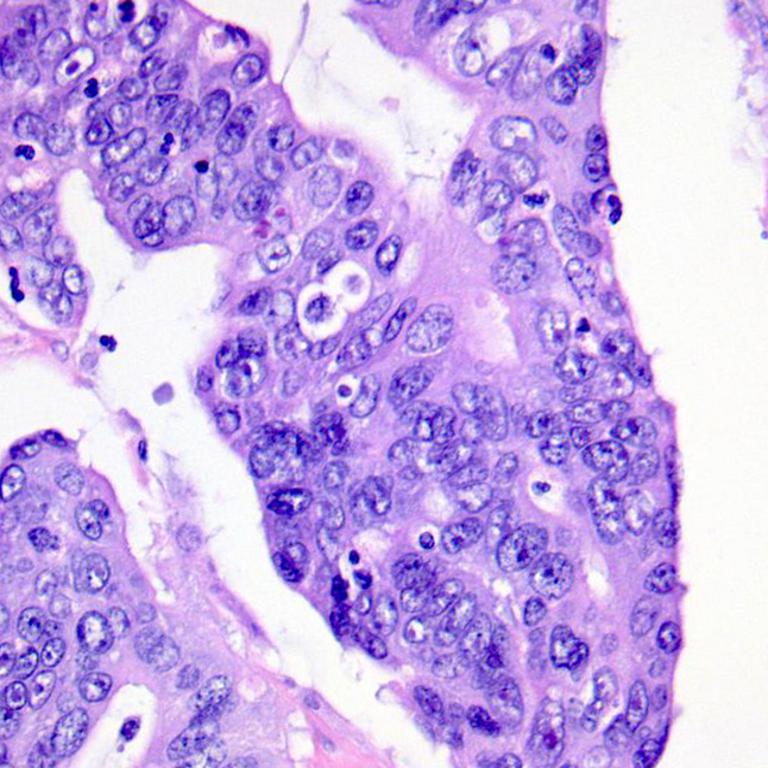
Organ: colon
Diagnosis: adenocarcinomas